Question: I am getting errors when I am setting up Angular UI form with a new application.
Here's the code;
'''
<!-- build:js({app,.tmp}) scripts/vendor.js -->
<script src="bower_components/jquery/dist/jquery.js"></script>
<script src="bower_components/angular/angular.js"></script>
<script src="bower_components/angular-resource/angular-resource.js"></script>
<script src="bower_components/angular-ui-router/release/angular-ui-router.js"></script>
<script src="bower_components/angular-ui-form-validation/dist/angular-ui-form-validation.js"></script>
<!-- endbuild -->
<!-- build:js({app,.tmp}) scripts/main.js -->
<script src="scripts/app.js"></script>
'''
'''
{
"name": "easijob",
"version": "0.0.0",
"dependencies": {
"modernizr": "2.8.x",
"angular": "1.2.24",
"angular-resource": "1.2.x",
"angular-ui-router": "0.2.x",
"jquery": "2.1.1",
"angular-ui-form-validation": "~1.1.15"
},
"resolutions": {
"angular": "1.2.24",
"jquery": "2.1.1"
}
}
'''
'''
'use strict';
angular.module('easijob', ['directives.customvalidation.customValidationsTypes',
'ngResource',
'ui.router',
'ENV'])
// Routing for the app.
.config(function($stateProvider, $urlRouterProvider) {
$stateProvider
.state('app', {
abstract: true,
views: {
'header': {
templateUrl: 'partials/layout/sections/header.html',
controller: function($scope, $state) {
$scope.$state = $state;
}
},
'footer': {
templateUrl: 'partials/layout/sections/footer.html'
}
}
})
;
$urlRouterProvider.otherwise('/signup/candidate');
})
// On State Change, redefine layout type class based on route.
.run(function($rootScope) {
$rootScope.$on('$stateChangeSuccess',function(event, toState, toParams, fromState, fromParams){
$rootScope.layoutVariant = toState.layoutType || 'one-column';
});
})
;
'''

Any ideas?
B
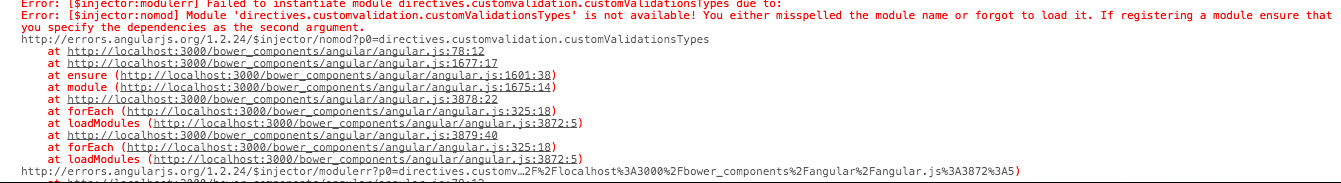
Answer: It's 'directives.customvalidation.customValidationTypes' not ''directives.customvalidation.customValidation**s**Types'.
<URL>
So:
'''
angular.module('easijob', ['directives.customvalidation.customValidationTypes',
'ngResource',
'ui.router',
'ENV'])
'''